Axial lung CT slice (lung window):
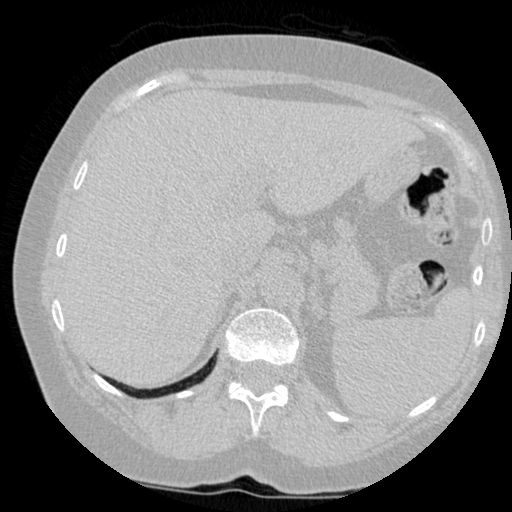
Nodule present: no